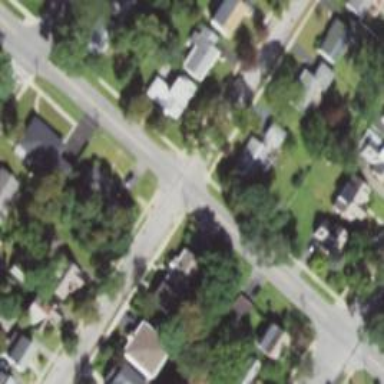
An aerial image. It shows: Road with stop sign.